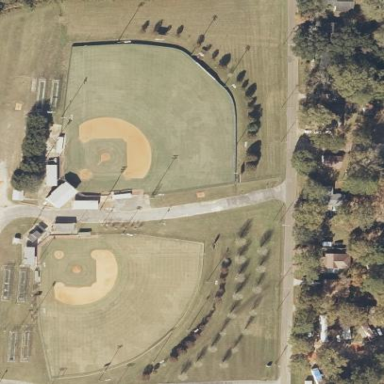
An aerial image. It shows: Baseball pitch for leisure and sports activities.